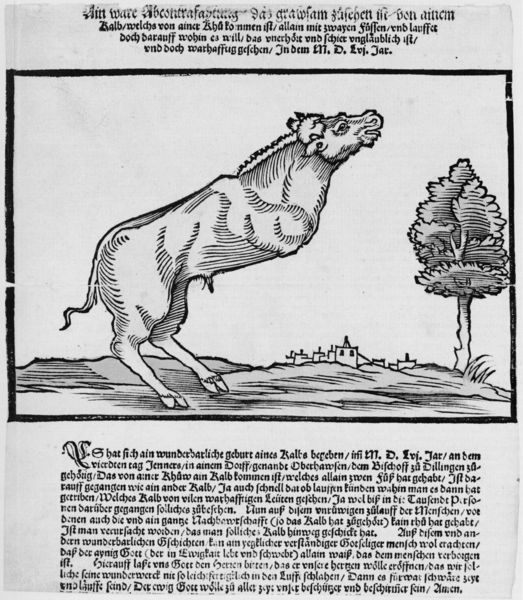
Titel: Ain ware Abcontrafytung/ das grawsam zusehen ist
Standort: Zürich.
Institution: Wickiana
Schlagwörter: baum, himmel, weiß, landschaft, stadt, grau, hell, hintergrund, ohr, schwarz, zeichnung, gebäude, gras, haus, tier, wiese, muster, geschichte, rahmen, stehen, bild, erde, feld, häuser, hügel, weide, kirche, ohren, beine, fell, hufe, schwanz, bein, holzschnitt, schrift, ansicht, ort, zwei, dorf, grafik, graphik, kuh, rind, linien, rand, aufrecht, deutsch, striche, buch, druck, druckgraphik, schraffur, schrafur, seite, illustration, text, beschriftung, initiale, worte, stand, holzschnit, buchseite, fabel, fabelwesen, euter, absatz, verletzung, bulle, ochse, stier, flugblatt, beschreibung, vorderbein, kalb, monster, deformiert, latein, schrif, hinterbeine, wunder, buchillustration, vorderbeine, blocksatz, aufgestellt, bchdruck, bchseite, beinlos, fehlen, holzshnitt, ohren locken, schrafuren, schrtft, textblock, mißgeburt, keine beine, aufrichten, zwei beine, mirakel, huh, stext, wunderbericht, stehen#, misgeburt, initale, wortabstände